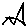
Label: zigzag